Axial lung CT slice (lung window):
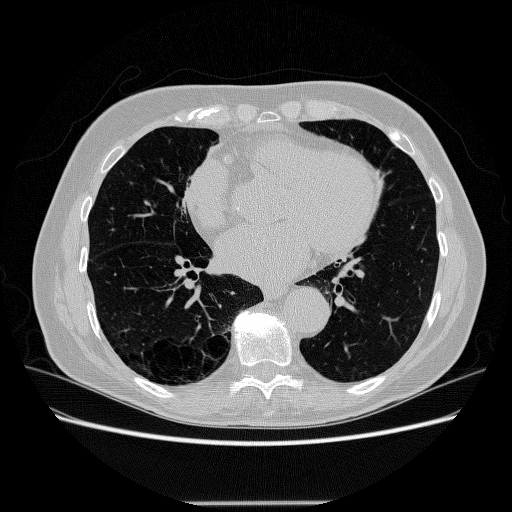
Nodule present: no